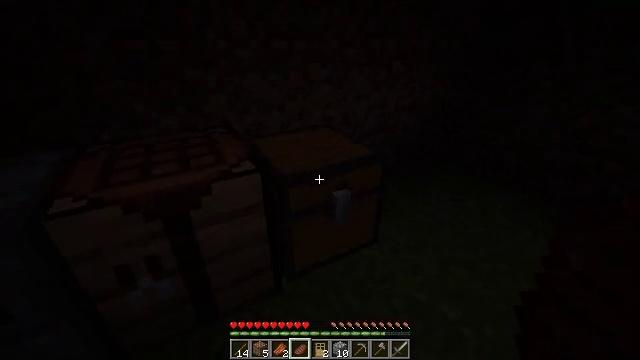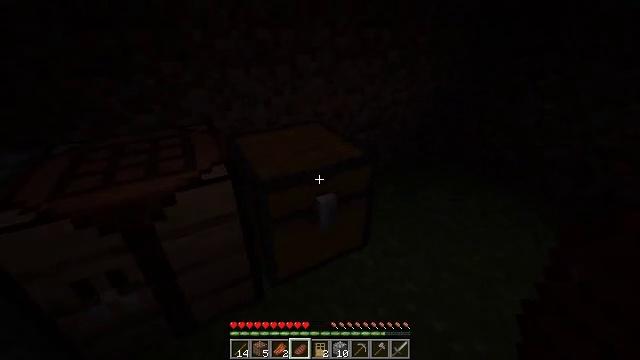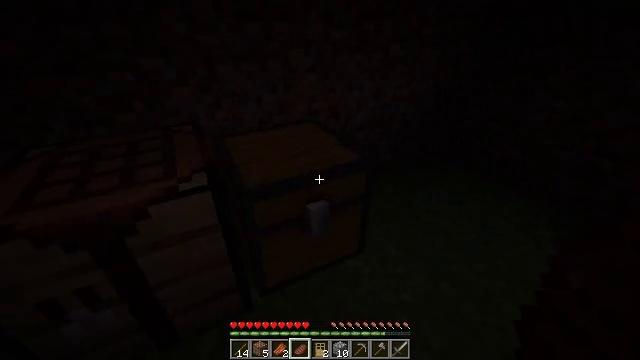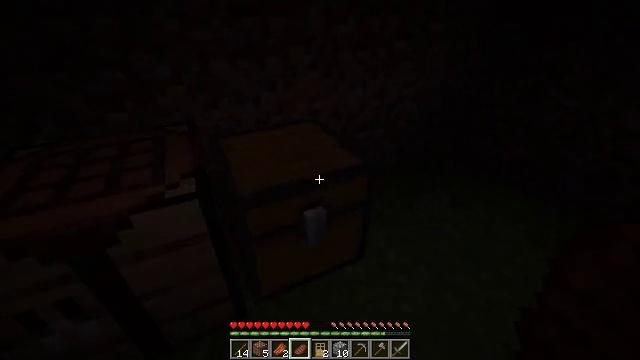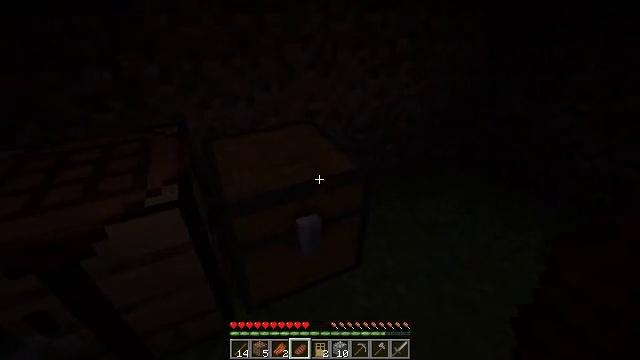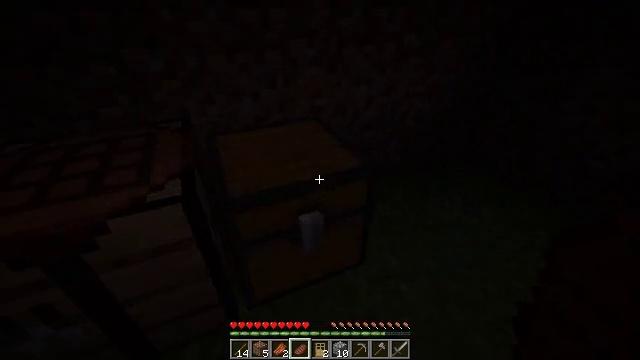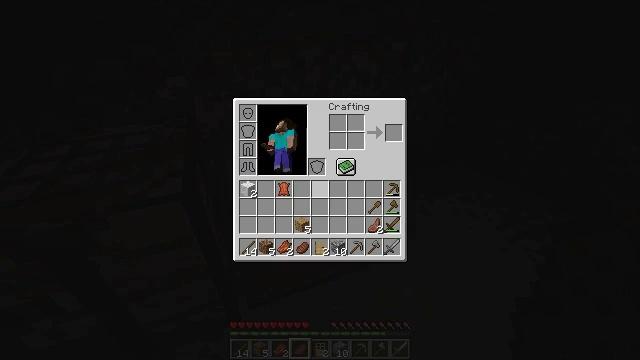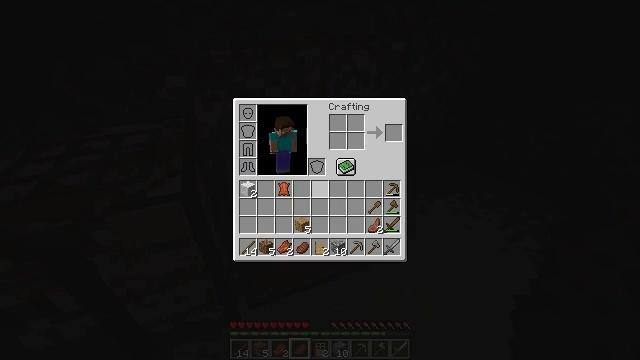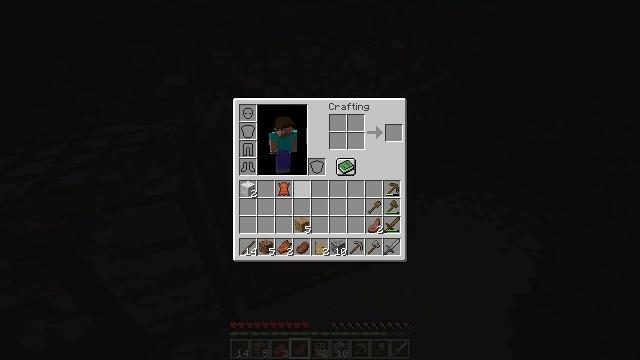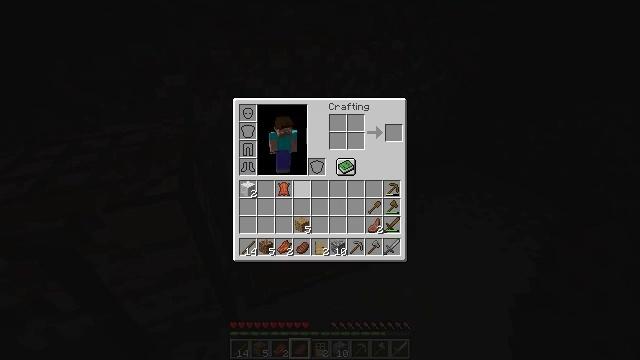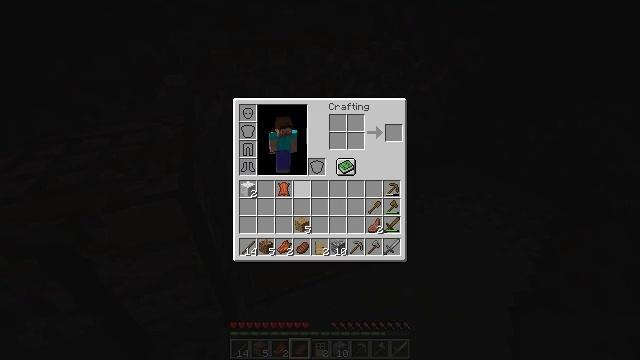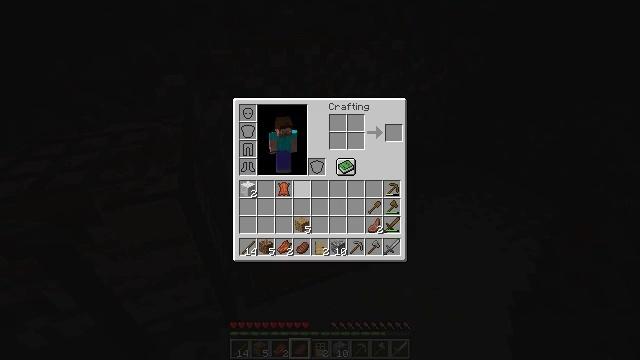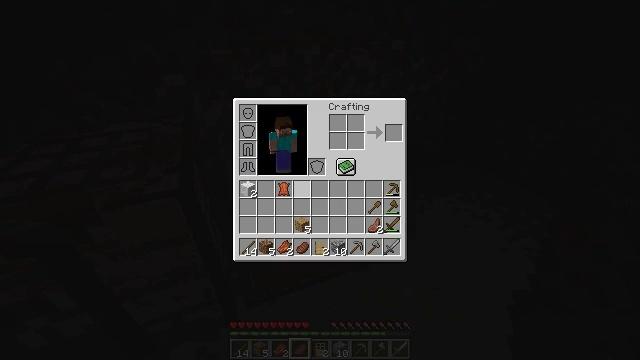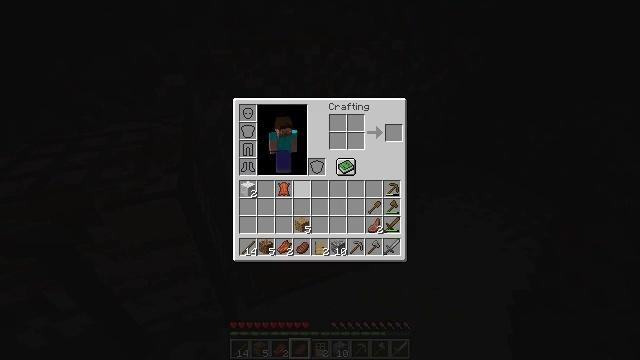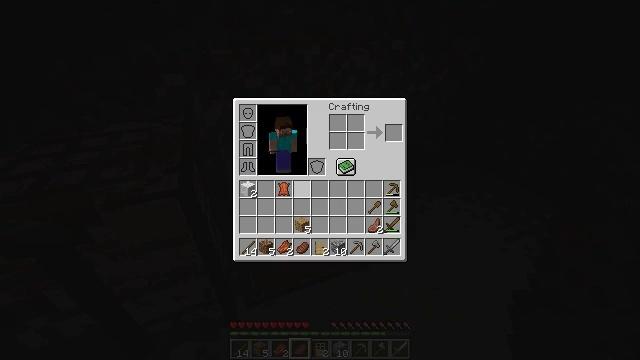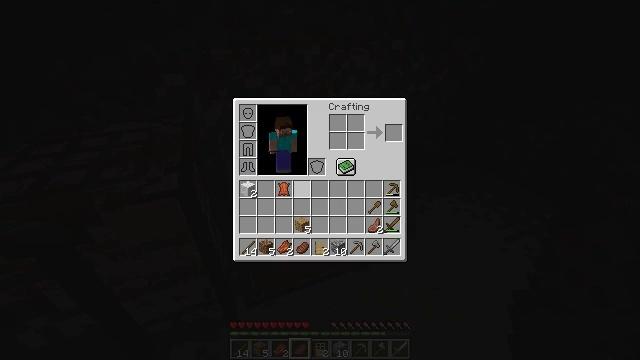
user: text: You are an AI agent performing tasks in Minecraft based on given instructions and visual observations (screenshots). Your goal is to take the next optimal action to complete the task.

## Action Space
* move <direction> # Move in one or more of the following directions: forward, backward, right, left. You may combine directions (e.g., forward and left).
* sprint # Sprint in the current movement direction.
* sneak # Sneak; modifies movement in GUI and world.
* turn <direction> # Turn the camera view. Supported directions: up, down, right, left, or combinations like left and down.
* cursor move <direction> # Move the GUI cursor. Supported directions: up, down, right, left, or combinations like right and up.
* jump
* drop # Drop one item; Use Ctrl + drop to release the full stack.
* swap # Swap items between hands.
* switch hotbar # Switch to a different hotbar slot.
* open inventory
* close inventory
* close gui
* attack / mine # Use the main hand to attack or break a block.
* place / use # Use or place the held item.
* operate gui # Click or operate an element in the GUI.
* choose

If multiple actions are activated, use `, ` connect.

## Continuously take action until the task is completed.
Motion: motion action
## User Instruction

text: Use the crafting table to create a stone hoe.
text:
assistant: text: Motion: move forward and move right, turn down
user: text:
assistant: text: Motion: move forward, turn down
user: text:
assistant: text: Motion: turn left
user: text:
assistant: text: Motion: no_op
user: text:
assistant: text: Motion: turn left
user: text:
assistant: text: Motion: turn left, open inventory
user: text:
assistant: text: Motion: open inventory
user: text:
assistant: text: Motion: cursor move left, open inventory
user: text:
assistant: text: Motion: no_op
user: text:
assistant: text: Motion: no_op
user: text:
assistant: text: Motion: no_op
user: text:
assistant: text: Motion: no_op
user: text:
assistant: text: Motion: no_op
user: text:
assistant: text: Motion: no_op
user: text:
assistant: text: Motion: no_op
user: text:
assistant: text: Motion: no_op
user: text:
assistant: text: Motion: no_op
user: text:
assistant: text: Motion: cursor move right and down
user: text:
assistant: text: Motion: cursor move right and down
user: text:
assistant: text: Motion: cursor move right
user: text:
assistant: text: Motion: no_op
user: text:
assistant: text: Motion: no_op
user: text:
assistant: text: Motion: no_op
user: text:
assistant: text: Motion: no_op
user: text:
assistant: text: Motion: no_op
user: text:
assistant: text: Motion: no_op
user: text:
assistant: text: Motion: no_op
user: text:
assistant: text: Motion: no_op
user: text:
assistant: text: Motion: no_op
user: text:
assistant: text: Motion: no_op